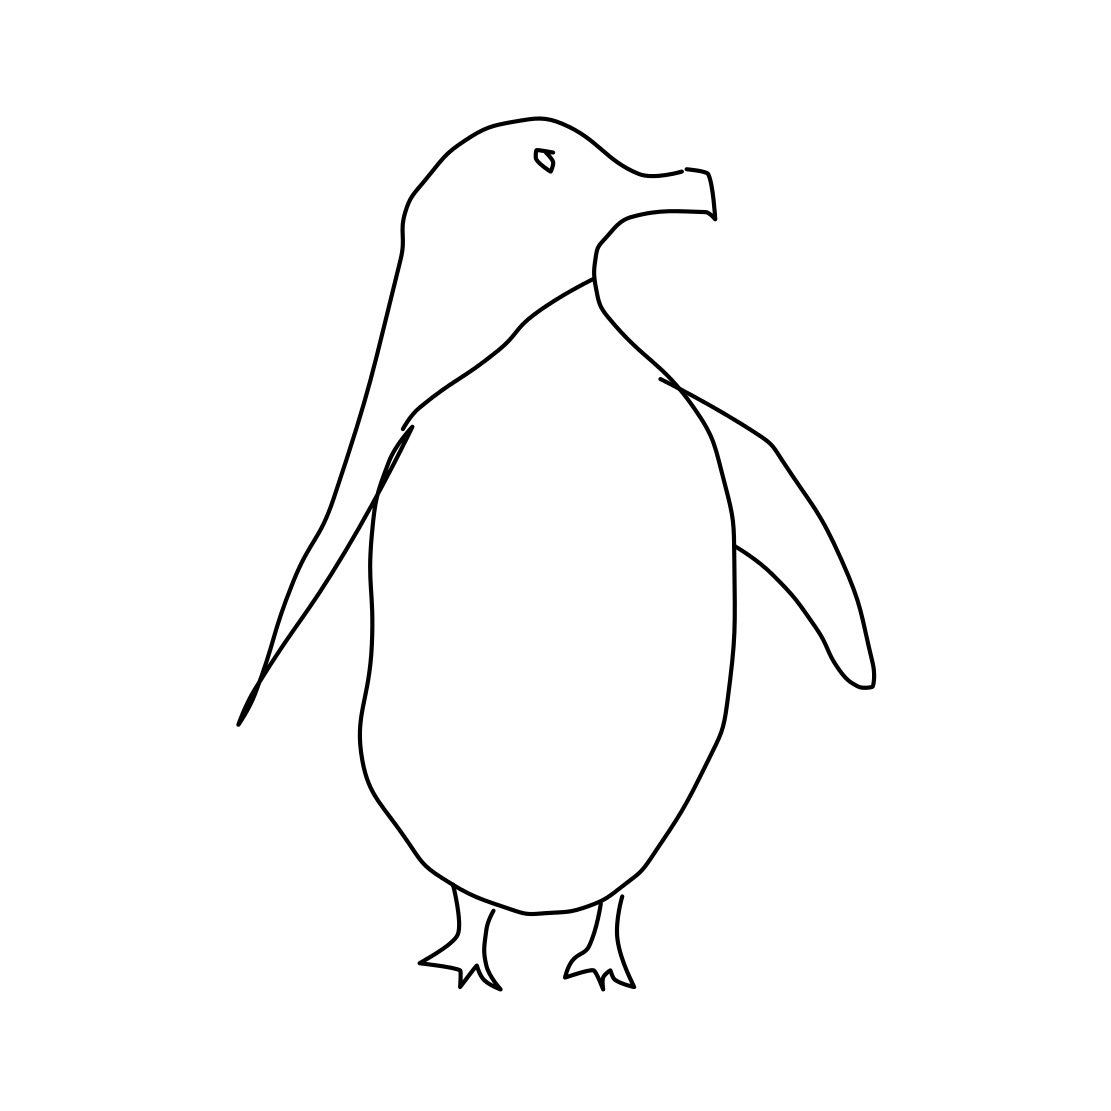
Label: penguin